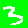
Digit: 3